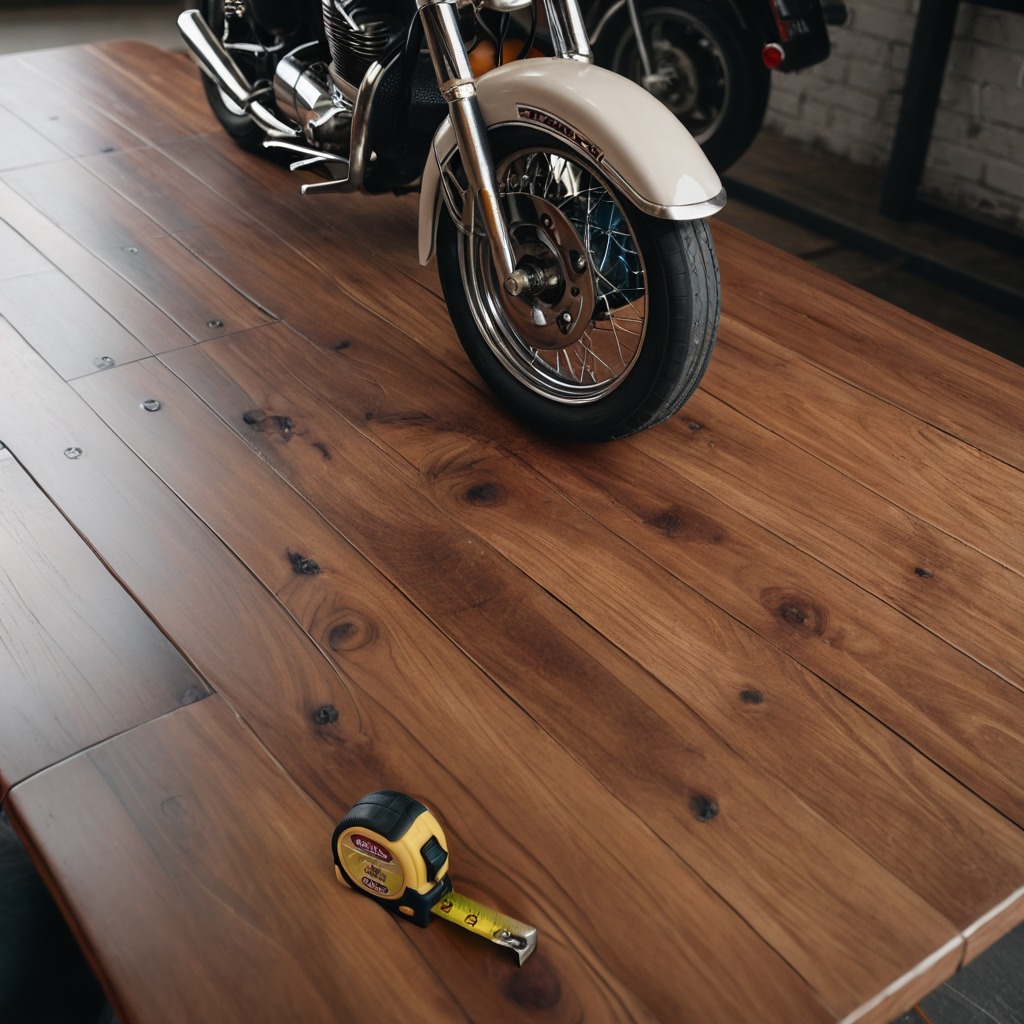
A measuring tape lies on the table in the garage.